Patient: sex M, age 76
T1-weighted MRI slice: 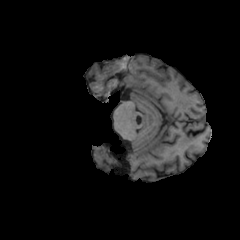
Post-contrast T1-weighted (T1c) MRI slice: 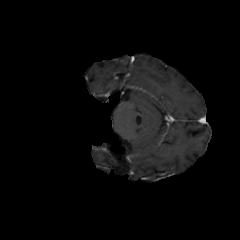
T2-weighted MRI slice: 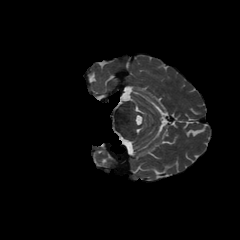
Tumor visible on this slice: no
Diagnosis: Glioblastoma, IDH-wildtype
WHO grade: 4